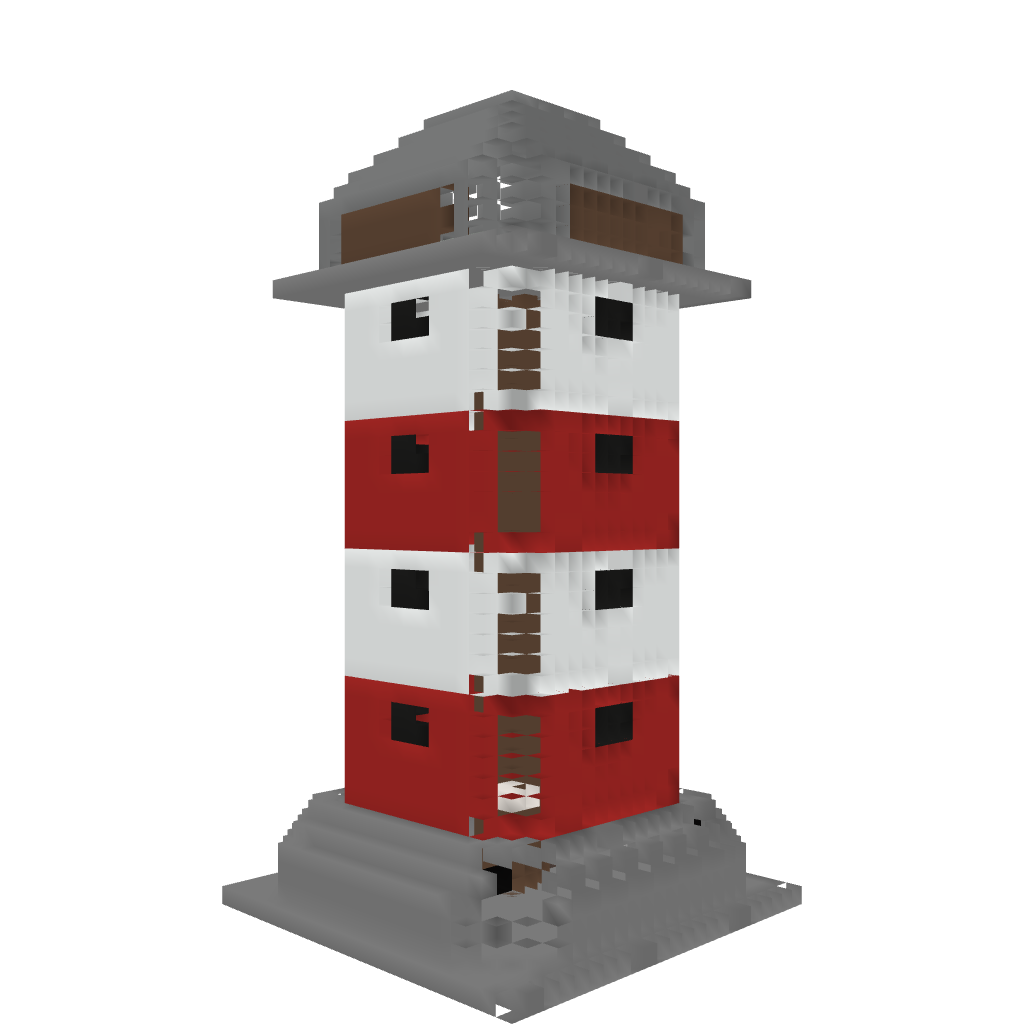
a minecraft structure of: My First Creation